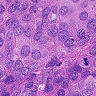
Metastatic tissue present: yes